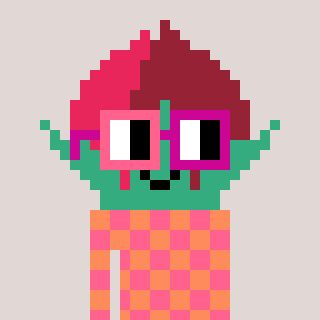
a pixel art character with square pink and red glasses, a rosebud-shaped head and a peachy-colored body on a warm background